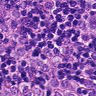
Metastatic tissue present: yes